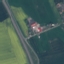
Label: Highway